Question: What I wanted to achieve is this:

I wanted to have a specific portion of the screen to be my 'SurfaceView'. I will use this 'SurfaceView' for some animations. But I wanted to include some 'Views' like 'TextView' and 'RadioButtonGroup' beside my 'SurfaceView'.
So my question is, is this possible? I looking for sample android source code about 'animating sprites', but I couldn't find any activity that incorporates both 'TextViews' and 'SurfaceView'. All are extending 'SurfaceView'. If this is possible, how do I do it? Do you have sample source codes that I can try?
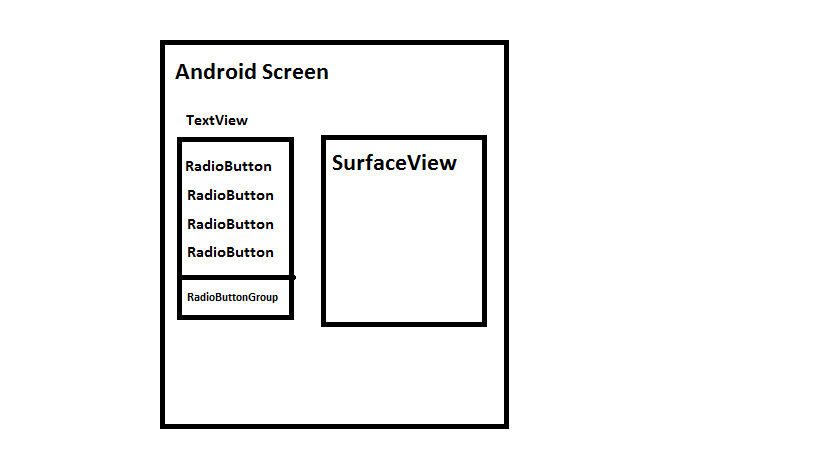
Answer: try this i am not extending surfaceview.
'''
public class Preview_can_work extends Activity {
private SurfaceView surface_view;
SurfaceHolder.Callback sh_ob = null;
SurfaceHolder surface_holder = null;
SurfaceHolder.Callback sh_callback = null;
@Override
protected void onCreate(Bundle savedInstanceState) {
super.onCreate(savedInstanceState);
getWindow().setFormat(PixelFormat.TRANSLUCENT);
surface_view = new SurfaceView(getApplicationContext());
addContentView(surface_view, new LayoutParams(50, 50));
if (surface_holder == null) {
surface_holder = surface_view.getHolder();
}
sh_callback = my_callback(); // CREATING CALLBACK FOR YOUR SURFACE.
surface_holder.addCallback(sh_callback);
}
// THIS FUNCTION RETURNS CALLBACK OBJECT FOR SURFACEVIEW.
SurfaceHolder.Callback my_callback() {
SurfaceHolder.Callback ob1 = new SurfaceHolder.Callback() {
@Override
public void surfaceDestroyed(SurfaceHolder holder) {
}
@Override
public void surfaceCreated(SurfaceHolder holder) {
}
@Override
public void surfaceChanged(SurfaceHolder holder, int format, int width,
int height) {
}
};
return ob1;
}
}
'''
now you can simply add any textview or button on your layout it should work.
Note:- I am creating surface dynamically. In your case what you can do is you can create everything in xml file. Instead of creating surfaceview create video view.
SurfaceView surface_view = (SurfaceView) findViewById(R.id.video_view_id);
if you are fetch view by id from your layout then you have to remove some line from code. which are:
'''
surface_view = new SurfaceView(getApplicationContext());
addContentView(surface_view, new LayoutParams(50, 50));
'''
Hope it will help you...